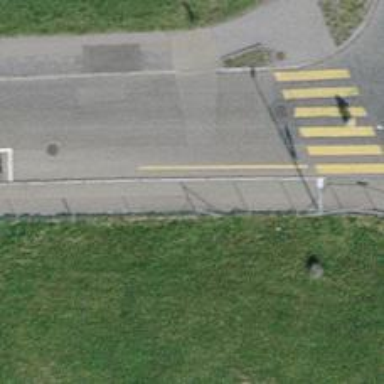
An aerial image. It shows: Bus stop with platform for public transport.